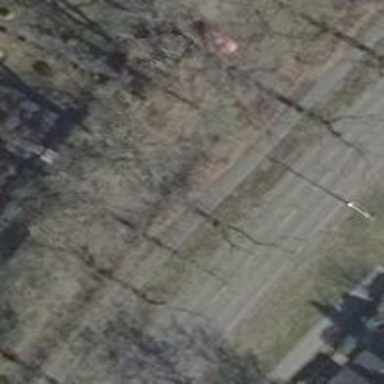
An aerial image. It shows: Asphalt path with cycleway and footway all surfaced with asphalt.